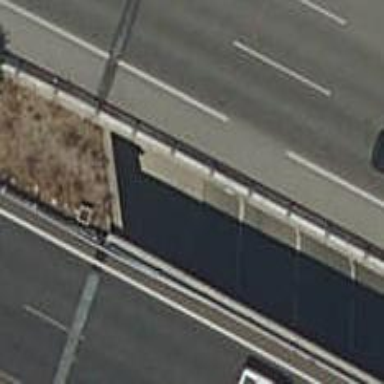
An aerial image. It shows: Kerb serving as barrier.